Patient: sex F, age 52
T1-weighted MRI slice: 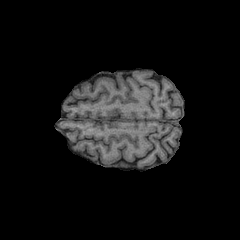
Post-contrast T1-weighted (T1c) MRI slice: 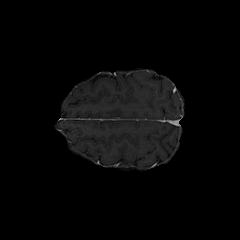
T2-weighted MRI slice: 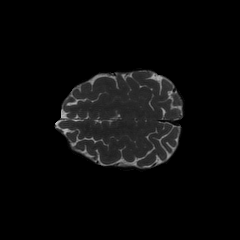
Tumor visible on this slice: no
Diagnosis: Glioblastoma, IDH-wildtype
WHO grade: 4